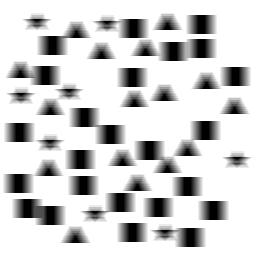
Squares: 24
Triangles: 16
Stars: 8
Total shapes: 48